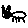
Label: cat